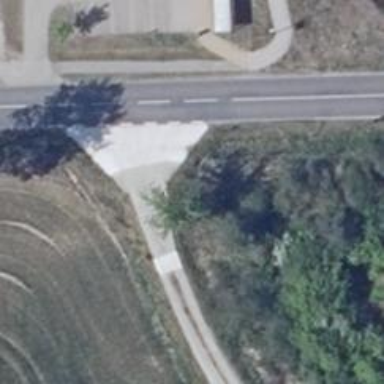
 characterized by grade2 tracktype in the lanes."